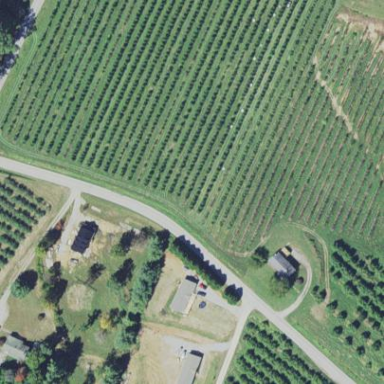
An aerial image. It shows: Orchard.